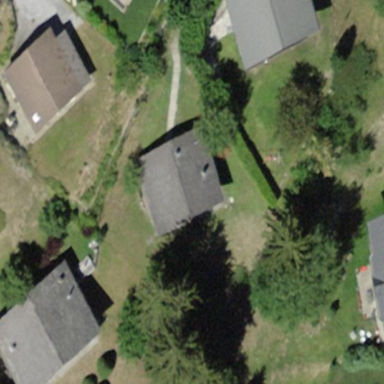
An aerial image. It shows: Detached building.